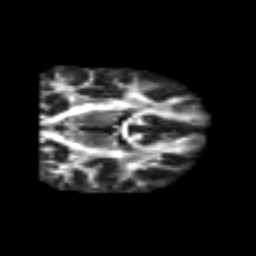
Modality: FA
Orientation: coronal
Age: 25
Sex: male
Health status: healthy